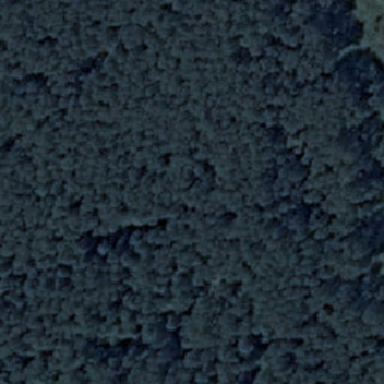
There were large trees on the land .